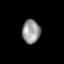
Tissue: lung
Cell type: Endothelial cells
Senescence score: 0.576
Nuclear area (px): 419
Mean DAPI intensity: 150.251